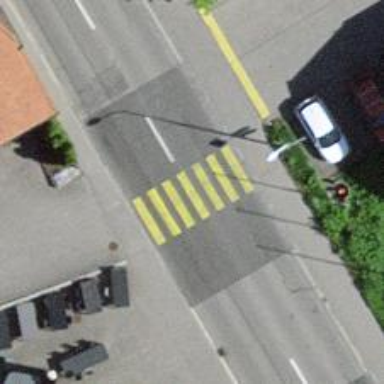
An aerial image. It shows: Zebra crossing on the road.